Question: When I use from OpenCV 2.4.2 :
'''
cv::findContours()
'''
This is the output :

How can I get rid of all these irregular shapes and leave only straight lines ?
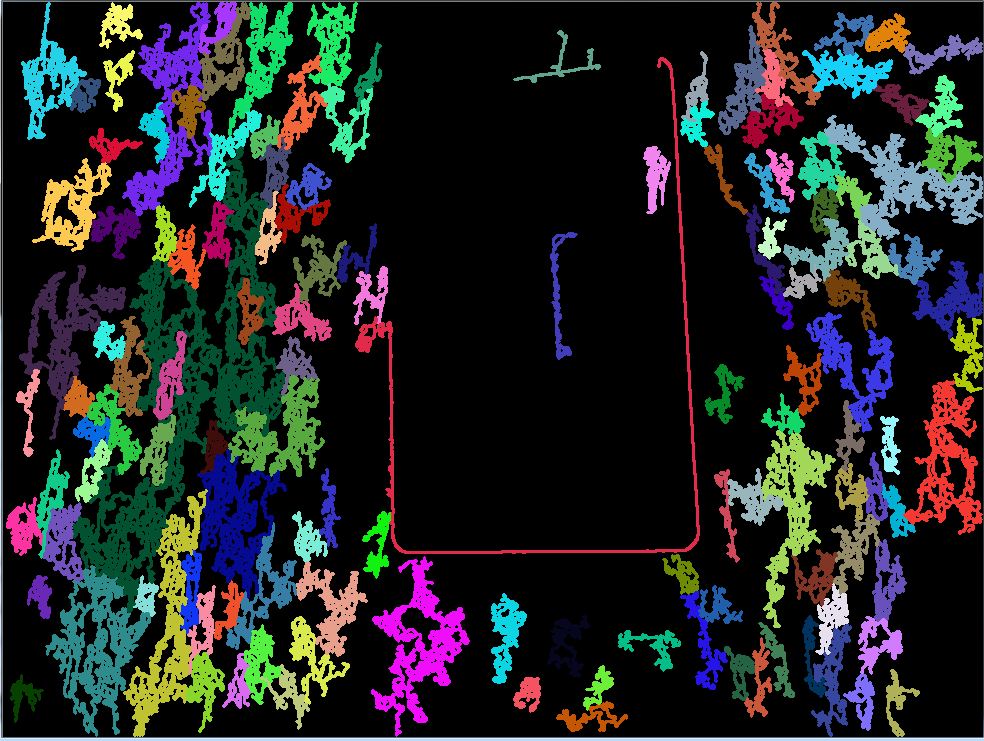
Answer: For this case you can use cvMinAreaRect2. this function gives you a CvBox2D, since the contour you want has the biggest Bounding box the larger box is your goal.
also this function can help you to find contours around long lines.